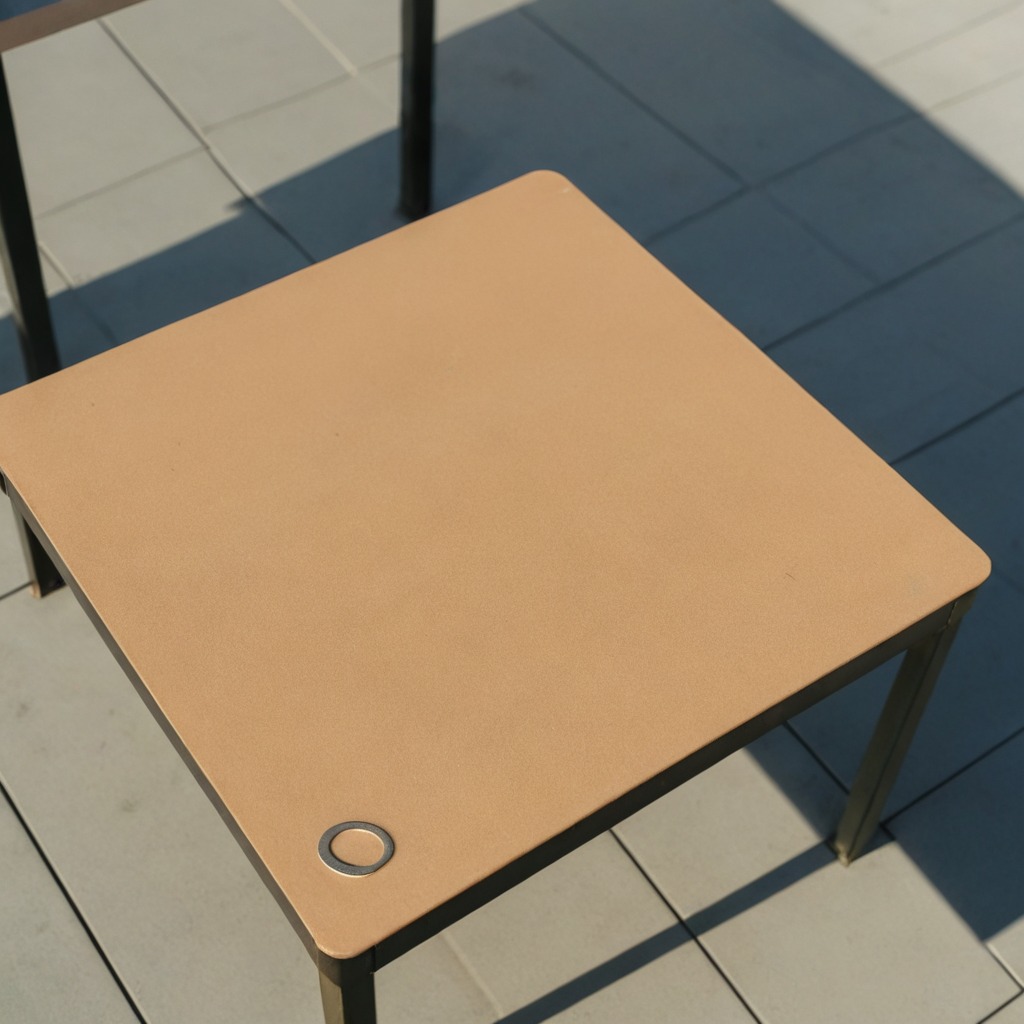
A flat metal washer is lying on the textured surface of the clean utility table.